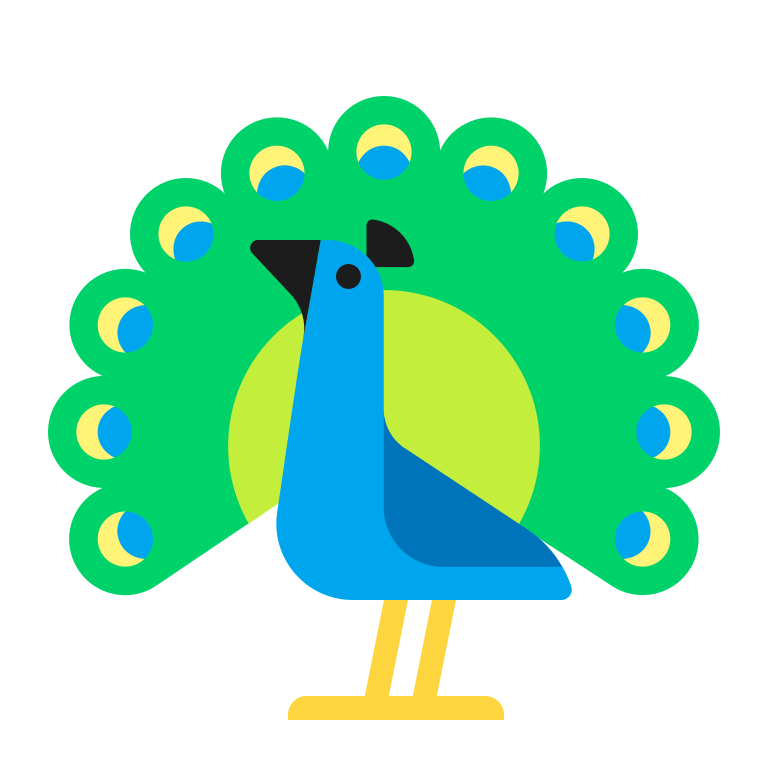
peacock flat